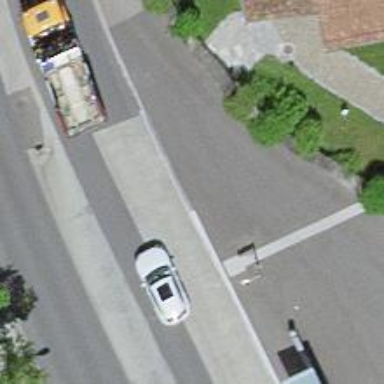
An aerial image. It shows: Uncontrolled crossing on the road.